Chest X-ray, AP view. Patient: 23 years old, sex M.
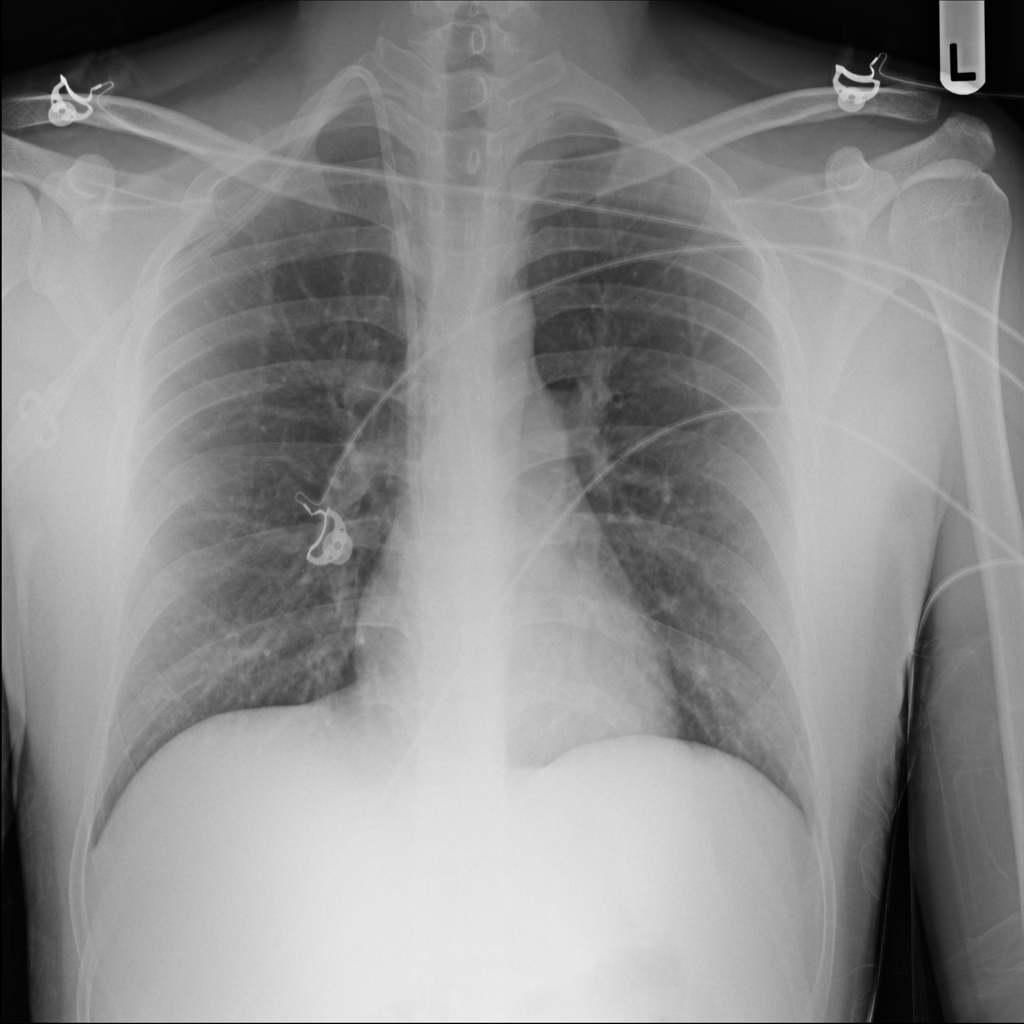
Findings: No Finding